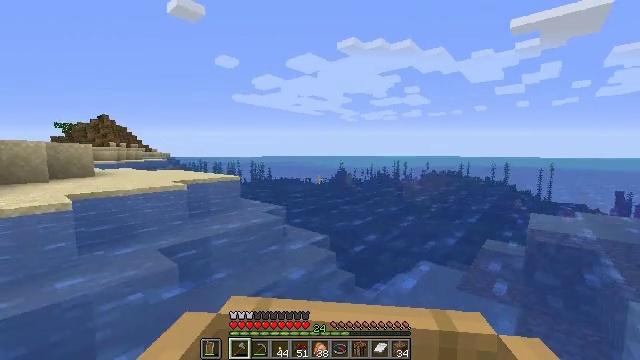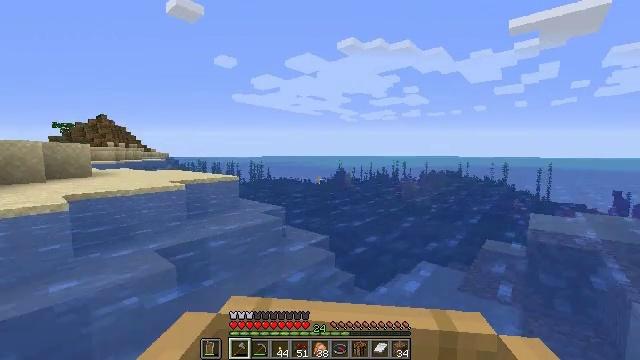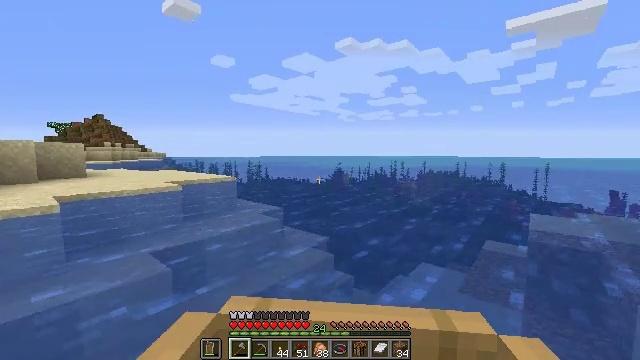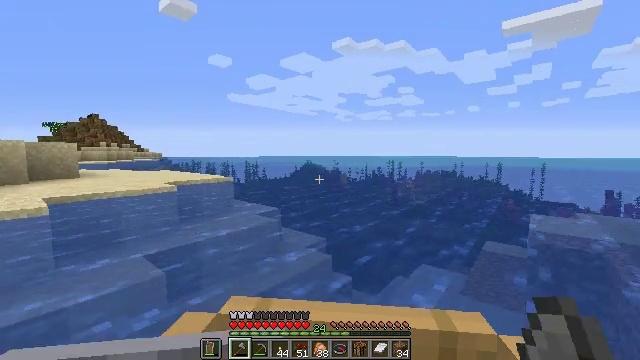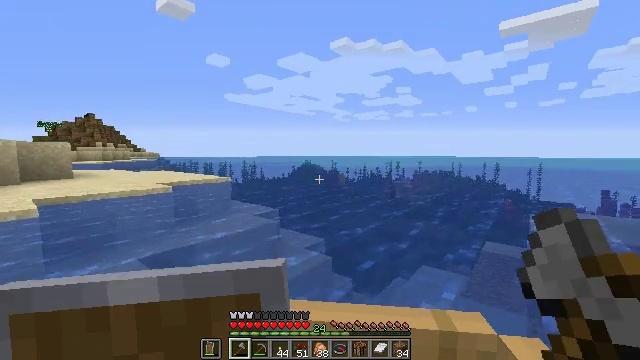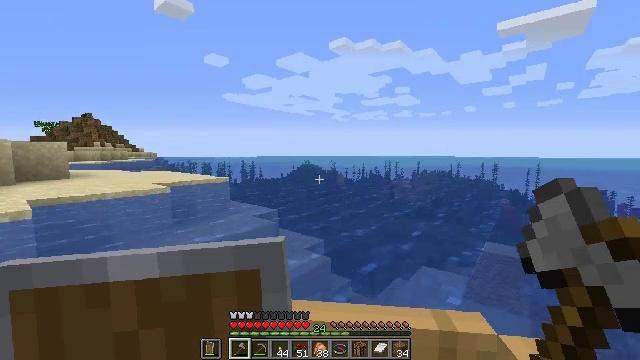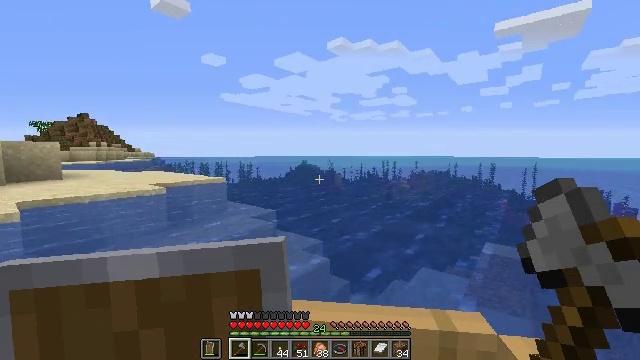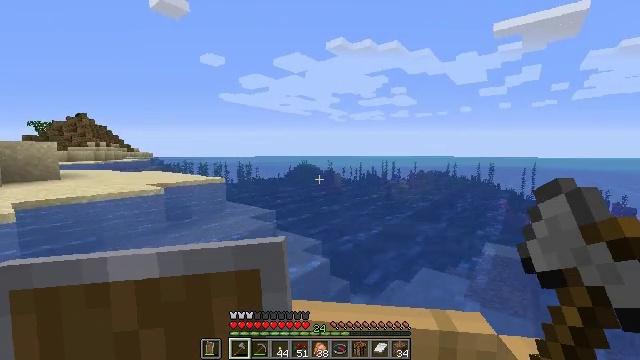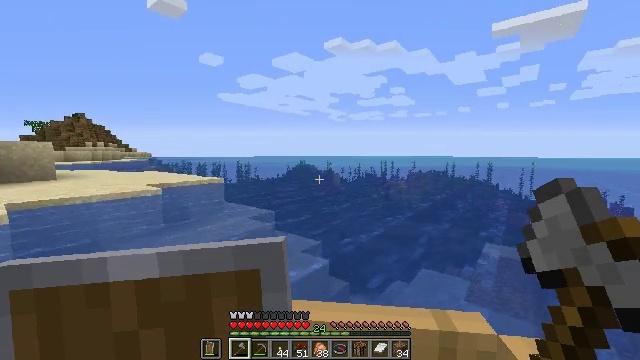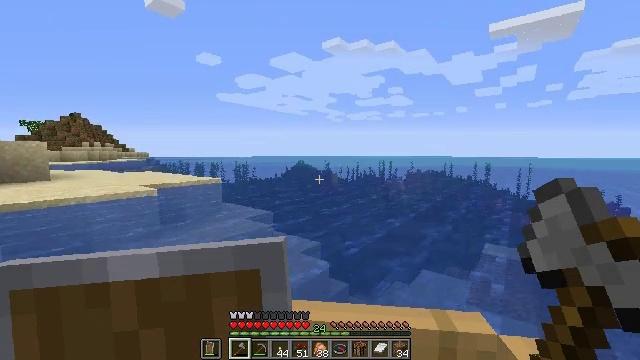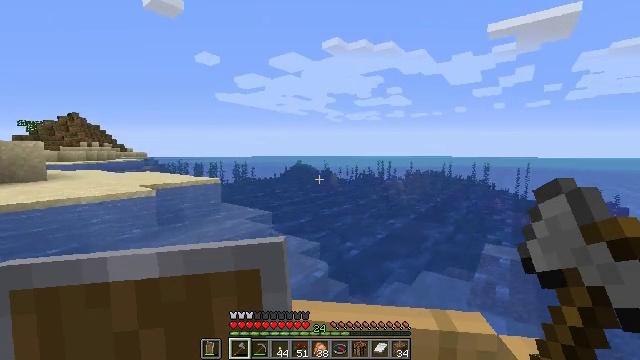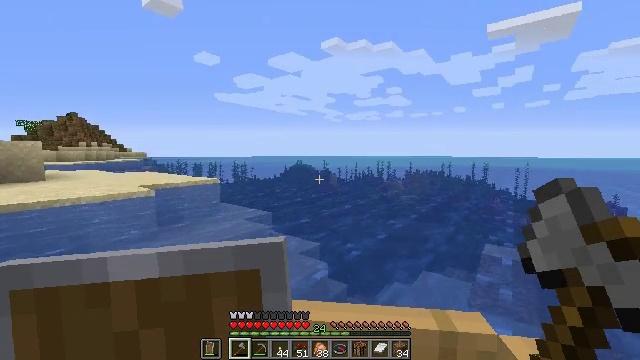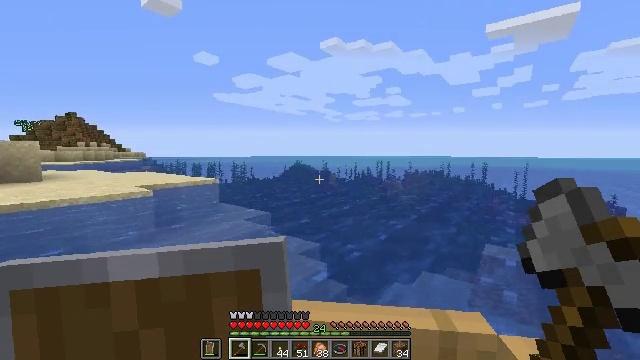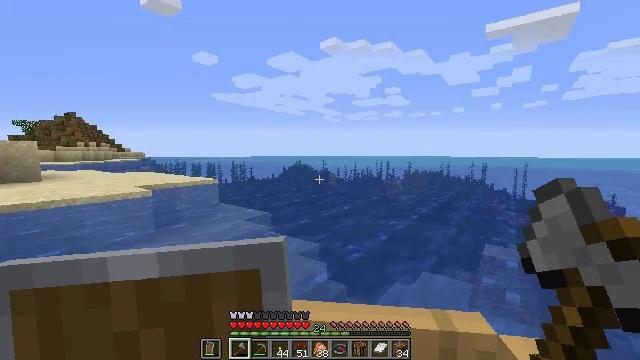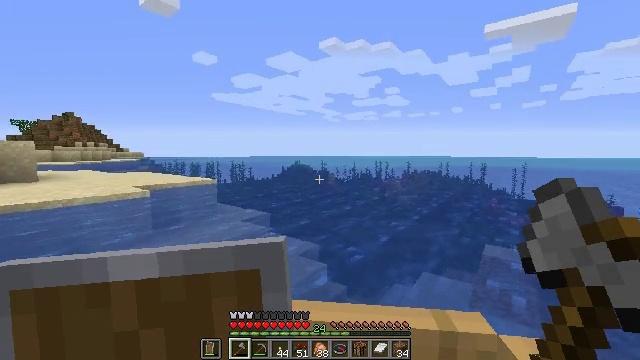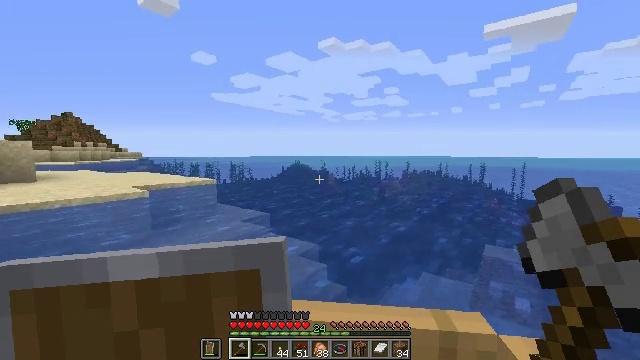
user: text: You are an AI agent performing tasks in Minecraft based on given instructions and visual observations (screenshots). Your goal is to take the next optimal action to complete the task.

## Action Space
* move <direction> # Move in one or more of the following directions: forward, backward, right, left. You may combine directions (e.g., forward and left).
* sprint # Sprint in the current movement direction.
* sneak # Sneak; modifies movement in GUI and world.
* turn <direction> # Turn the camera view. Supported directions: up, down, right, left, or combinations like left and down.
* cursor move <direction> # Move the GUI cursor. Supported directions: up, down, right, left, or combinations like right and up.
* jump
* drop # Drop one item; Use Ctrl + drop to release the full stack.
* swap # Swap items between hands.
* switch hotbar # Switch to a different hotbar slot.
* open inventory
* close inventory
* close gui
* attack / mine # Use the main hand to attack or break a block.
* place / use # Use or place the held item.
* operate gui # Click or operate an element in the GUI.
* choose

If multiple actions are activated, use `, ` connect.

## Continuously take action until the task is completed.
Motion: motion action
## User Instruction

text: Gather sea pickles from coral reefs.
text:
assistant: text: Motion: no_op
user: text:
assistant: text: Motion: no_op
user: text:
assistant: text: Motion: no_op
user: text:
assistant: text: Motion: no_op
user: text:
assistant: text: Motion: no_op
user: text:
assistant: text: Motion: no_op
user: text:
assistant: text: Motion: no_op
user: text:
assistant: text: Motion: no_op
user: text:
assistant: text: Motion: no_op
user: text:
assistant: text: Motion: no_op
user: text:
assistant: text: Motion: no_op
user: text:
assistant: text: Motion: no_op
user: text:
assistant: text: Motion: no_op
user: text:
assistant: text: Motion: no_op
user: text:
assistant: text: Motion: no_op
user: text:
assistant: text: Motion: no_op
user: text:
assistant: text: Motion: no_op
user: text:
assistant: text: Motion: no_op
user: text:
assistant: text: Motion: move forward
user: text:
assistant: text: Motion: move forward
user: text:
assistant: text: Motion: move forward
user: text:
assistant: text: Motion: move forward
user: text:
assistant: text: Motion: move forward
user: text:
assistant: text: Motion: move forward
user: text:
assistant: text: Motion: move forward
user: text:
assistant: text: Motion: move forward
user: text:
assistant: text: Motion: move forward
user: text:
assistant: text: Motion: move forward
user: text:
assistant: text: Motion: move forward
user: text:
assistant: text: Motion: move forward